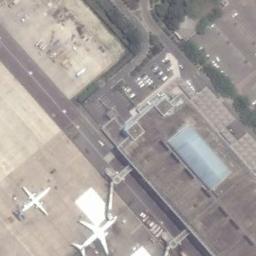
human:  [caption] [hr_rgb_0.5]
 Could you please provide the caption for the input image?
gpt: There are two aircrafts of different sizes at the airport .